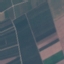
Land use / land cover class: PermanentCrop